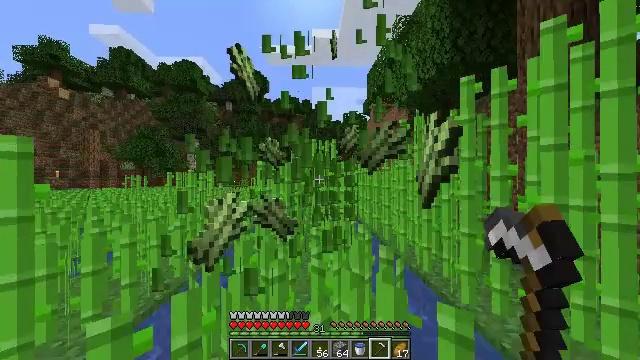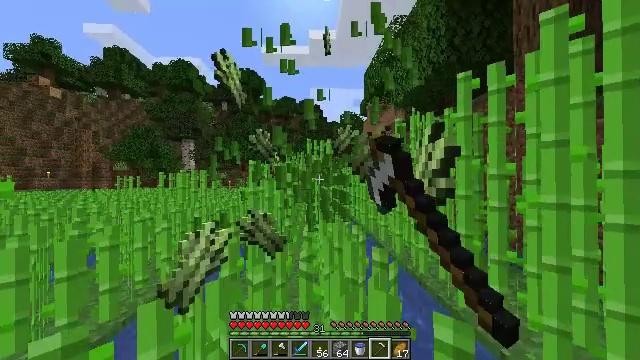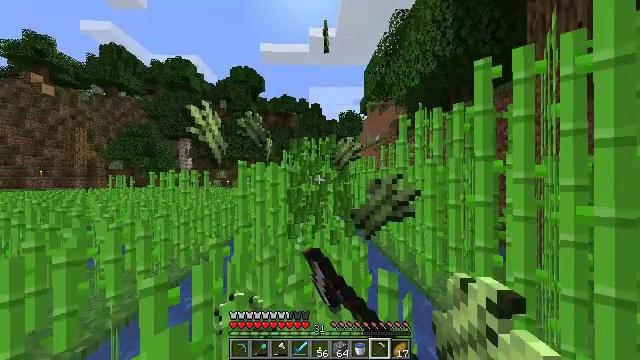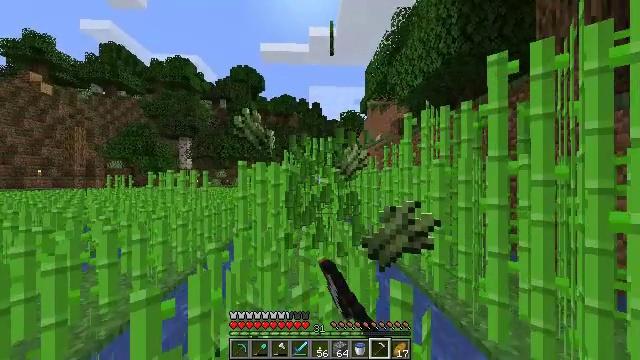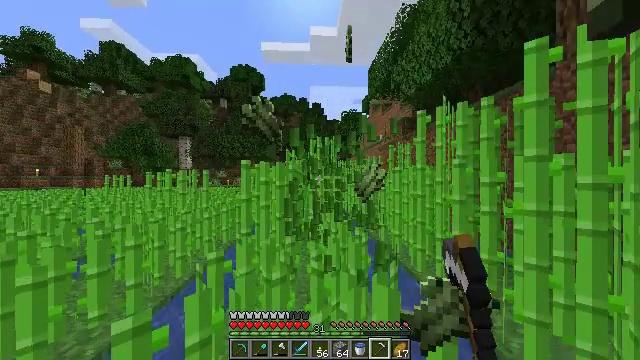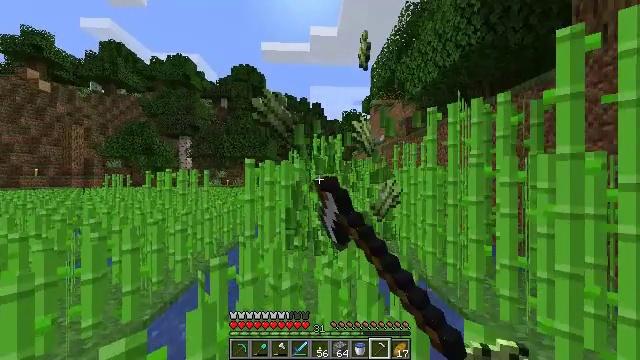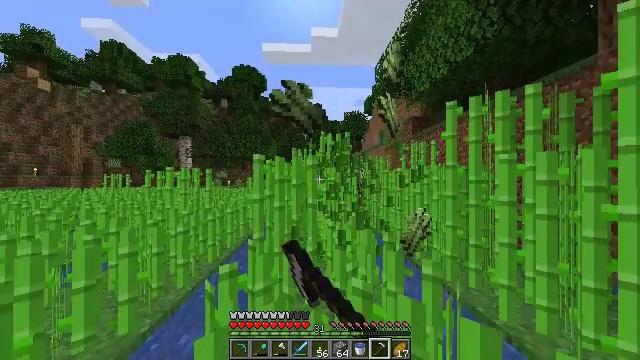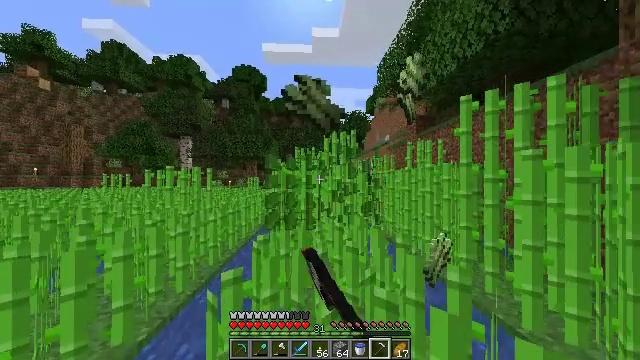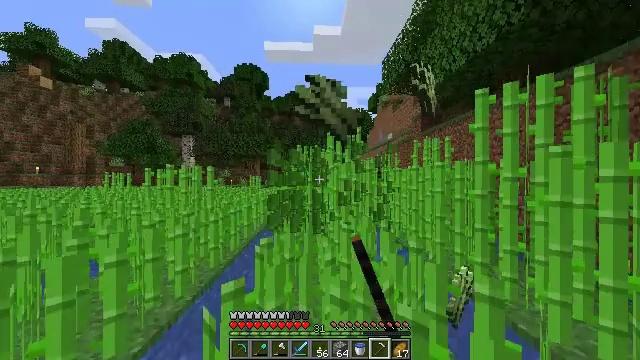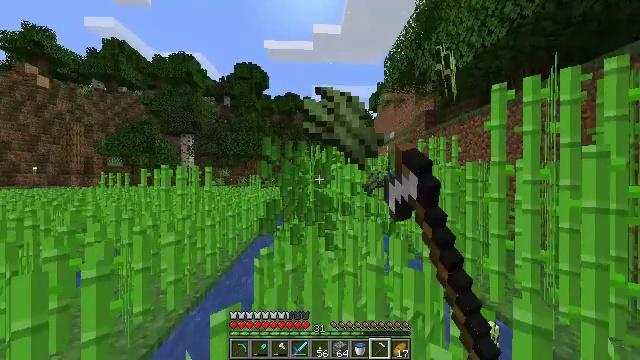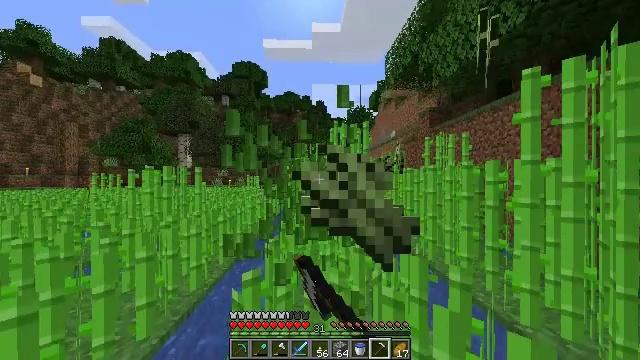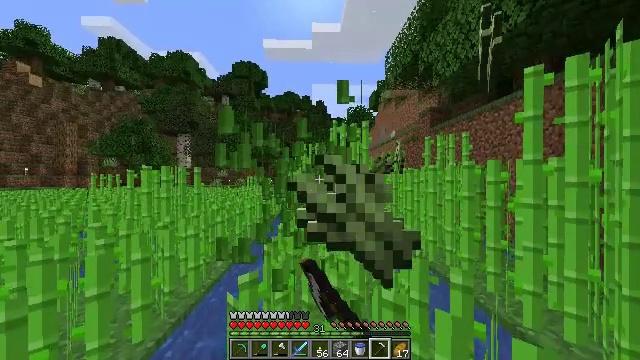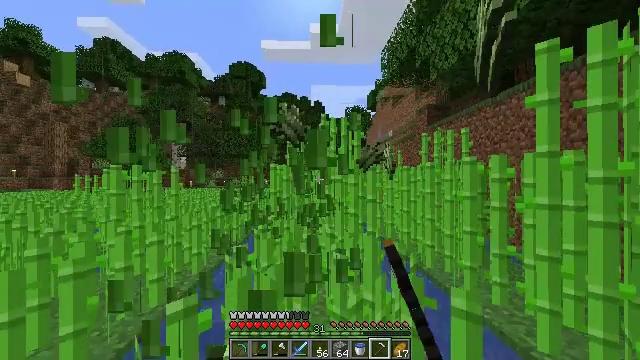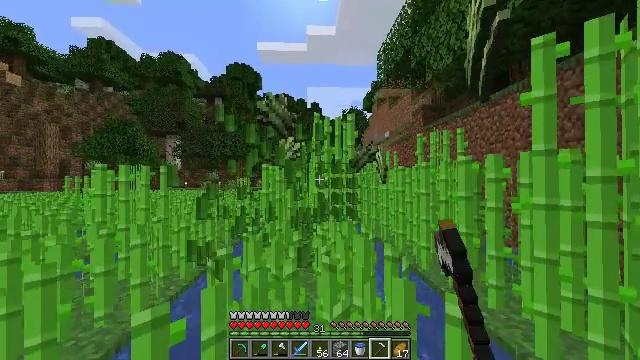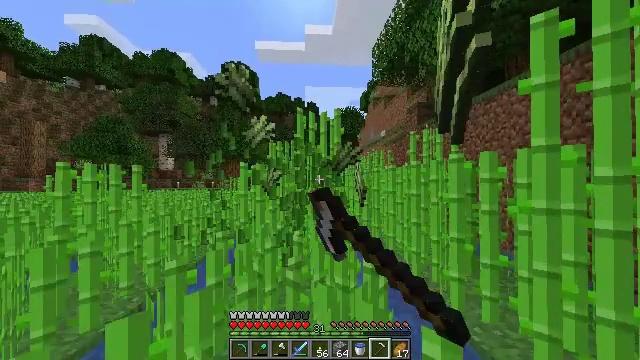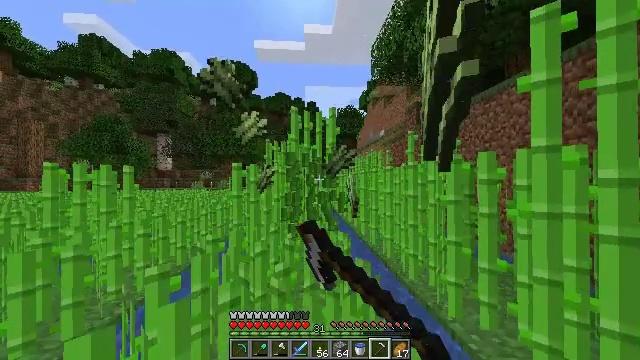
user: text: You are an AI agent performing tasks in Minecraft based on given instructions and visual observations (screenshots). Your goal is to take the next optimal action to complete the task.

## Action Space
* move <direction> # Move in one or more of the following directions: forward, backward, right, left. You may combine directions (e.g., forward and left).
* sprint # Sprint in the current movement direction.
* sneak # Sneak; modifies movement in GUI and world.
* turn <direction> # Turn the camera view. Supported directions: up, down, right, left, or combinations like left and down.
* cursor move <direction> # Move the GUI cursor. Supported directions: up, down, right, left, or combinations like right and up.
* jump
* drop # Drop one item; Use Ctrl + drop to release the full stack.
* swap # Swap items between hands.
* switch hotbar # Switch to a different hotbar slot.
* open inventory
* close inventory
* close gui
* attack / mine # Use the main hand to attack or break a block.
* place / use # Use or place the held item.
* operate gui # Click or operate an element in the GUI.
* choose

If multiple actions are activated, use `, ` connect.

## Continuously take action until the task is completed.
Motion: motion action
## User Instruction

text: Gather sugar cane for crafting.
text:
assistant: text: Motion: move forward, sprint, attack / mine
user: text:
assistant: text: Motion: move forward and move left, sprint, attack / mine
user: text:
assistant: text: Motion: move forward and move left, sprint, attack / mine
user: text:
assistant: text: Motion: move forward and move left, sprint, attack / mine
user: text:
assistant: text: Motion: move forward and move left, sprint, attack / mine
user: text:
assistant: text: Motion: move forward and move left, sprint, attack / mine
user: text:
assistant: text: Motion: move forward, sprint, attack / mine
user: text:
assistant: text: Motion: move forward, sprint, attack / mine
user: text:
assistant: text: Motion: move forward, sprint, attack / mine
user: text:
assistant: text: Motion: move forward and move right, sprint, attack / mine
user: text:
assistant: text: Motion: move forward and move right, sprint, attack / mine
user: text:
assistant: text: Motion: move forward and move right, sprint, attack / mine
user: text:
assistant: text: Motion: move forward and move right, sprint, attack / mine
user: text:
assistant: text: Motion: move forward and move right, sprint, attack / mine
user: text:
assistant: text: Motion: move forward and move right, sprint, attack / mine
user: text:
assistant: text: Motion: move forward, sprint, attack / mine
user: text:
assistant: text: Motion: move forward and move left, sprint, attack / mine
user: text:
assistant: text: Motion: move forward and move left, sprint, attack / mine
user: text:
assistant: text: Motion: move forward and move left, sprint, attack / mine
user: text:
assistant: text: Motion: move forward and move left, sprint, attack / mine
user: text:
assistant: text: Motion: move forward and move left, sprint, attack / mine
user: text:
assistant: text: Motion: move forward and move left, sprint, attack / mine
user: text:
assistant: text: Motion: move forward and move left, sprint, attack / mine
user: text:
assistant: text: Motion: move forward, sprint, attack / mine
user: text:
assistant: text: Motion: move forward, sprint, attack / mine
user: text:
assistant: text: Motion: move forward, sprint, attack / mine
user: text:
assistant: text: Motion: move forward and move right, sprint, attack / mine
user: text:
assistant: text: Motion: move forward and move right, sprint, attack / mine
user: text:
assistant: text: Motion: move forward and move right, sprint, attack / mine
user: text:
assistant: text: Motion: move forward and move right, sprint, attack / mine